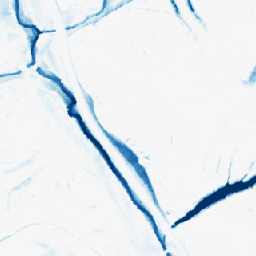
Category: morphological
Decomposition family: morphological
Decomposition parameters: operation: closing
size: 10
Upsampling method: nearest
Upsampling parameters: scale: 8
Upsampling scale: 8